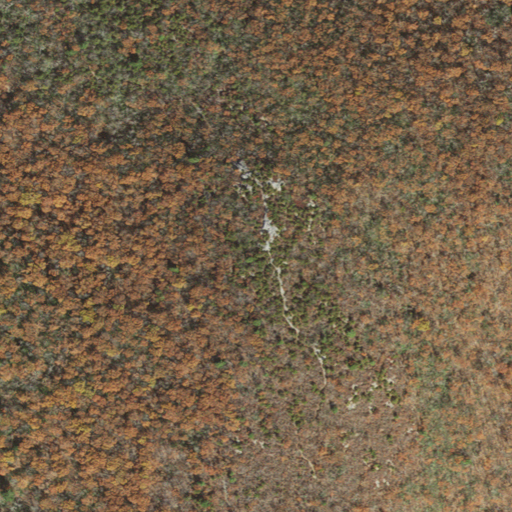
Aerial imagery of mountain in Massachusetts named Mount Race containing deciduous forest and mixed forest